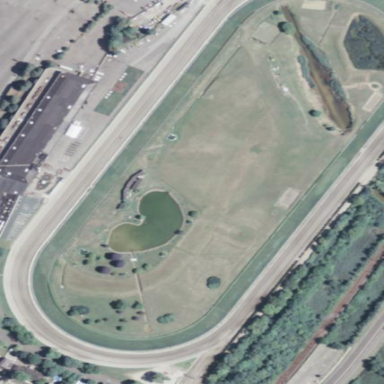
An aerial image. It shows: Track on leisure land used for horse racing.